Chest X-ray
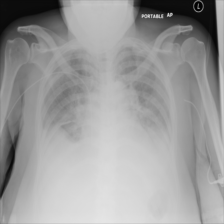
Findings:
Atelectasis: positive
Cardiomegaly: negative
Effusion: positive
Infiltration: negative
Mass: negative
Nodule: negative
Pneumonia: negative
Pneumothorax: negative
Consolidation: positive
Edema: negative
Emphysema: negative
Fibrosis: negative
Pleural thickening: negative
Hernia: negative